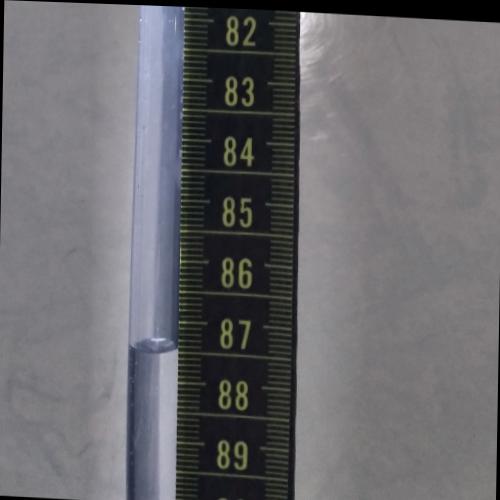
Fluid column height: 87.5 cm